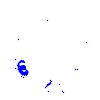
Particle: kaon